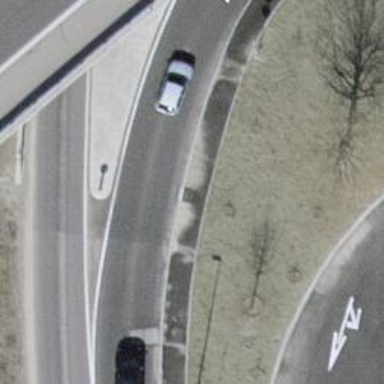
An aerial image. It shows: Sidewalk.